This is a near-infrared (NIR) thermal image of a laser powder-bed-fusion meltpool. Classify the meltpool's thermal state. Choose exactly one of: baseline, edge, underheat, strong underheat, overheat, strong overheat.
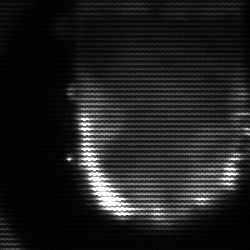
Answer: baseline